Field crop: maize
Growth stage: 2
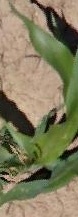
Species: maize